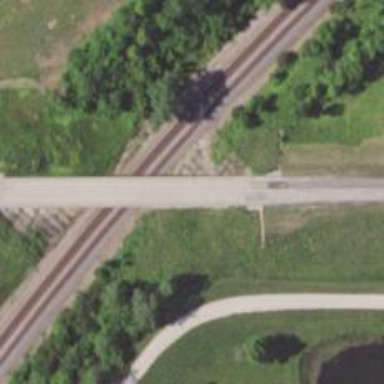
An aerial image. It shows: Tertiary road passing over bridge.